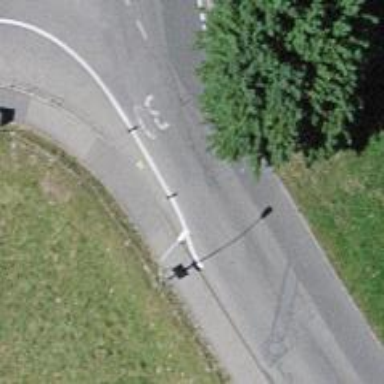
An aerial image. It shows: Kerb serving as barrier.